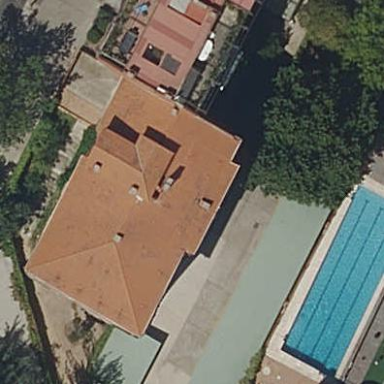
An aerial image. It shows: Carport structure.